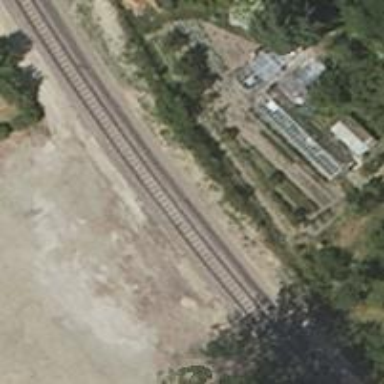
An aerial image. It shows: Railway stop with public transport stop position.